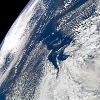
Label: cloud